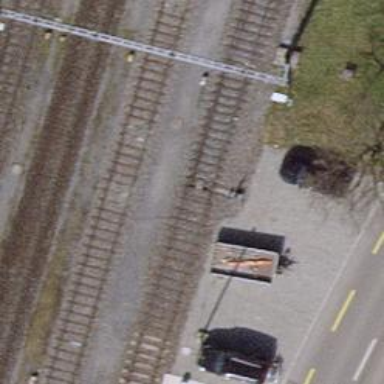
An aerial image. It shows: Railway switch.